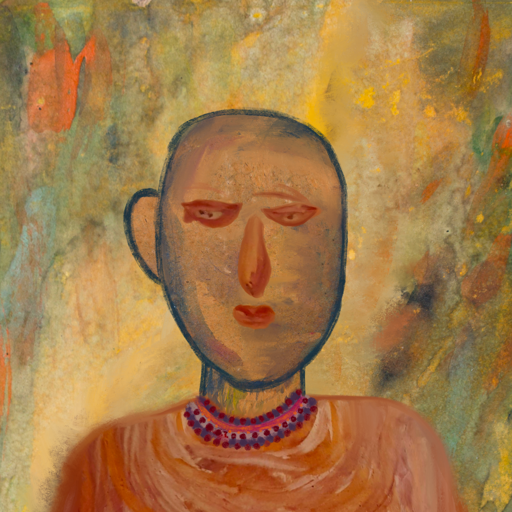
Background: Comrade, Head And Neck Front: In_The_Sun, Face Front: Pious_Lady, Bust: Pious_Lady, Hair Front: Blank, Head Accessory: Blank, Second Necklace: Blank, Necklace: Roy_Bahadur, Baby: Blank